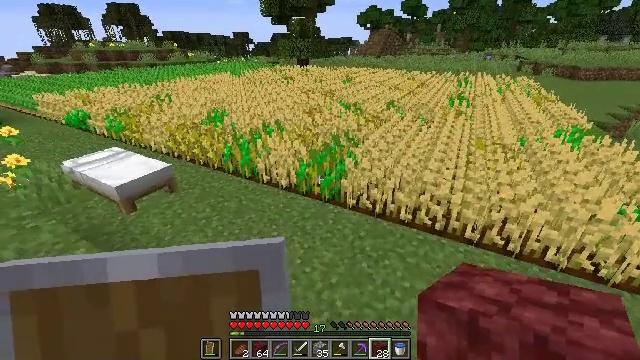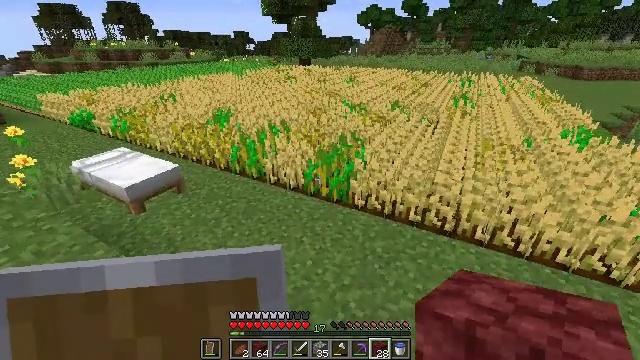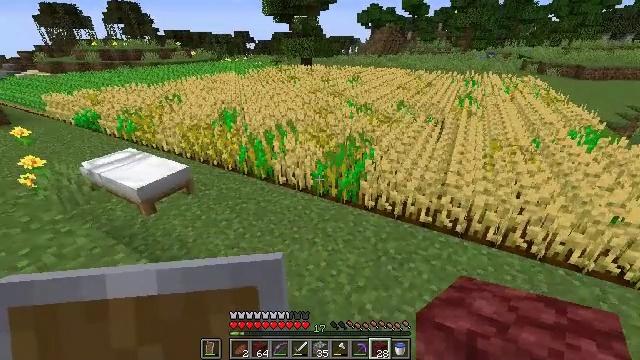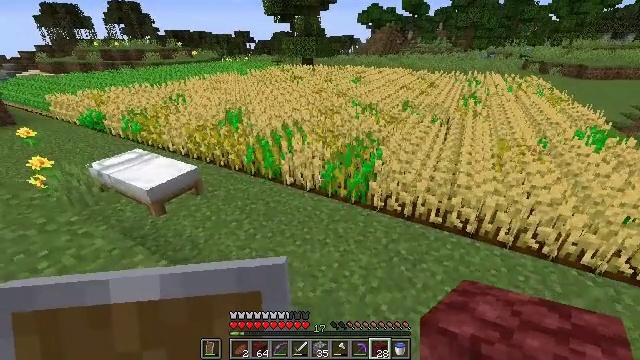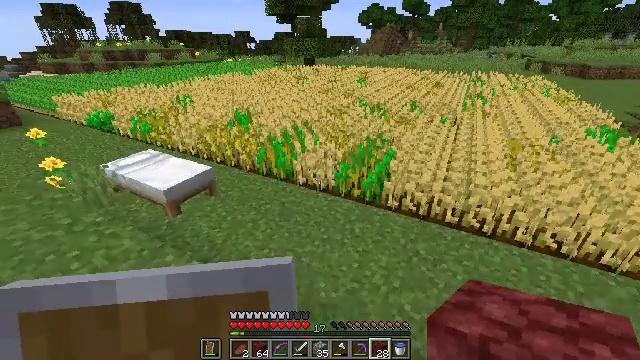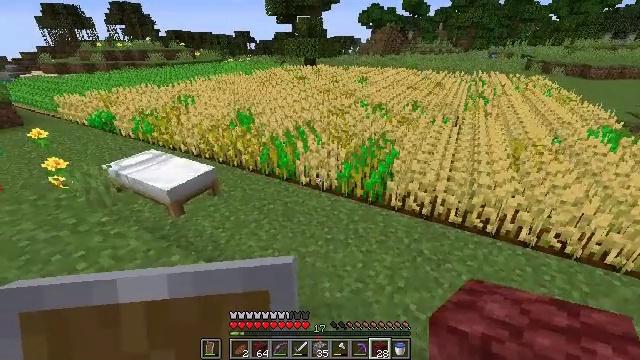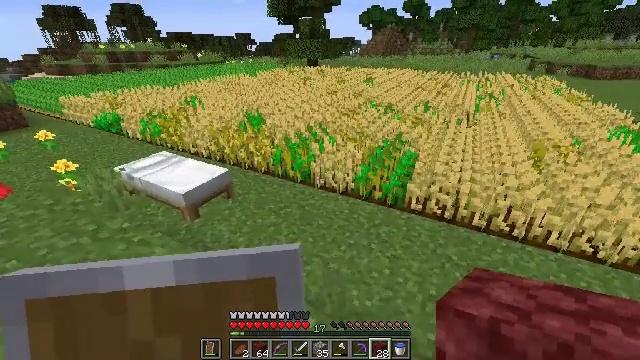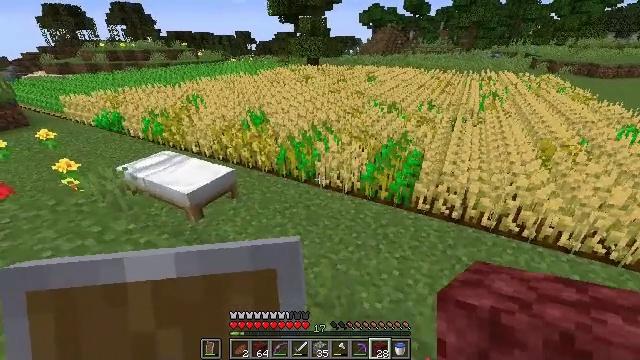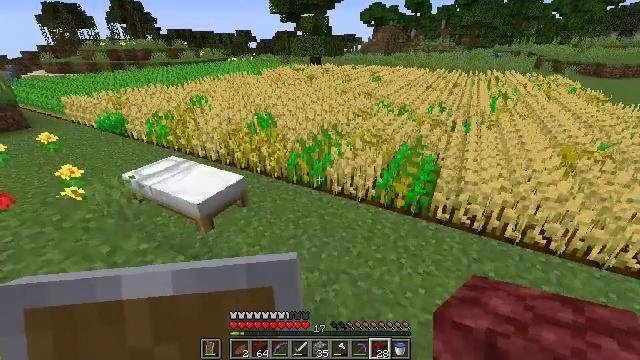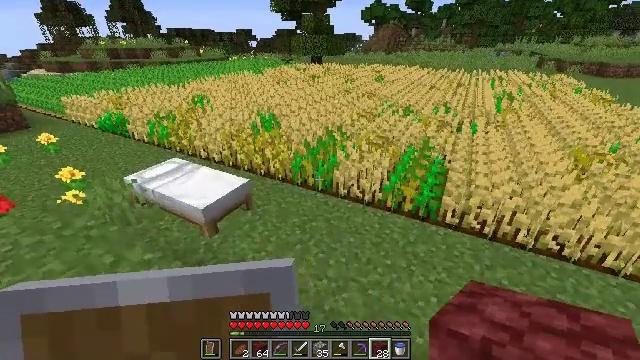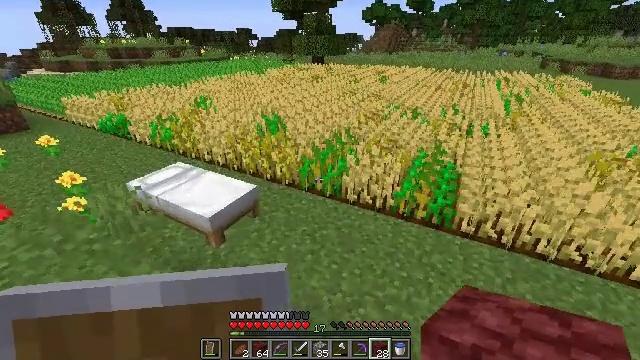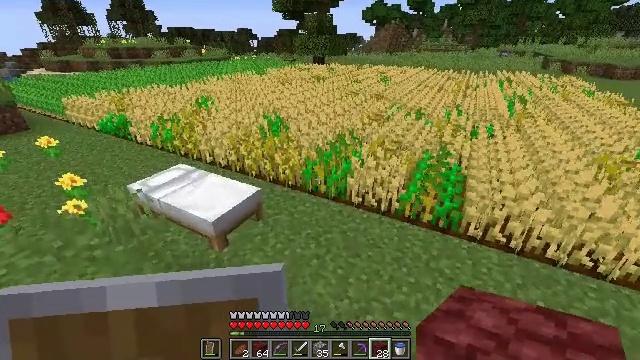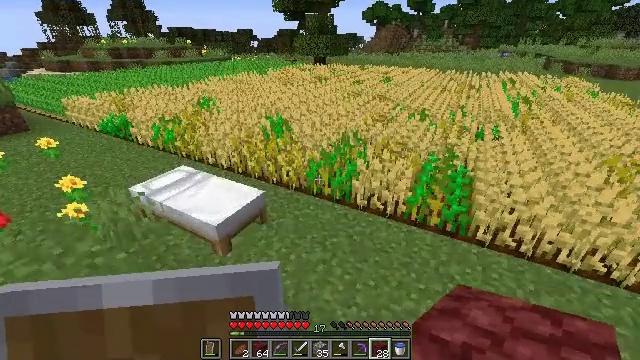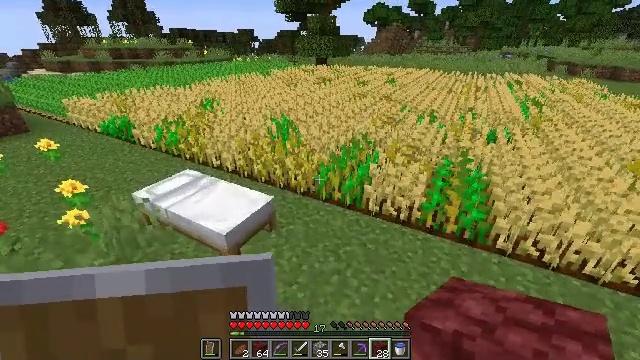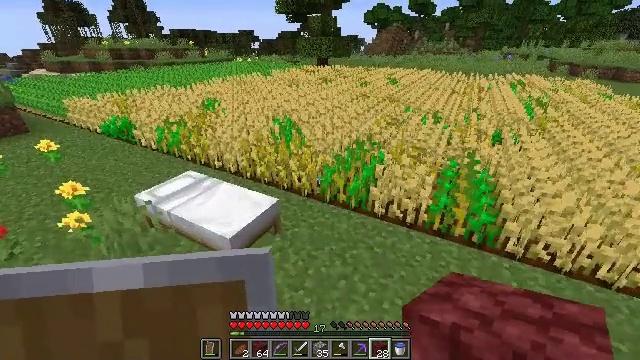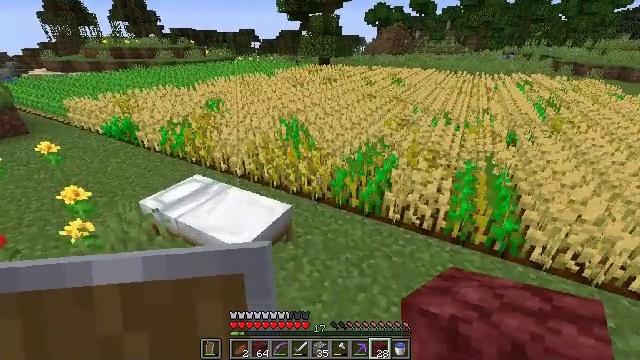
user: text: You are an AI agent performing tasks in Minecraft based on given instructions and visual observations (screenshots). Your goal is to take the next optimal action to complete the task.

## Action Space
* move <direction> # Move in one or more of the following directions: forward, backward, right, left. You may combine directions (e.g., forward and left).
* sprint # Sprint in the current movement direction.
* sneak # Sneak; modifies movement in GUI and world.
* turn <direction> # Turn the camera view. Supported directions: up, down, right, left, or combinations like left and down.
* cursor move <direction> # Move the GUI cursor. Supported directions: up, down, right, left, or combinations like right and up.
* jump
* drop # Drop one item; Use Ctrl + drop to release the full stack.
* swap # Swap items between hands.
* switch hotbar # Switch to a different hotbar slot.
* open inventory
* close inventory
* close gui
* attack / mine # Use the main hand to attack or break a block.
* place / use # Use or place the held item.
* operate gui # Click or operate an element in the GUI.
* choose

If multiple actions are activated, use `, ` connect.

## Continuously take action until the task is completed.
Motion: motion action
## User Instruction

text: Mine potatoes from the farmland.
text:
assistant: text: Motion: move left
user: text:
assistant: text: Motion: move left
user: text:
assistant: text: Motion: move left
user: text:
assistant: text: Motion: move left
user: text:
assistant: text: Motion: move forward and move left
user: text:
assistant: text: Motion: move forward and move left
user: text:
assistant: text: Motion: move forward and move left
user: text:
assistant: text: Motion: move forward and move left
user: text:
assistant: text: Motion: move forward and move left
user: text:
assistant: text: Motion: move forward and move left
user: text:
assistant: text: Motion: move forward and move left
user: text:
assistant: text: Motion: move forward and move left
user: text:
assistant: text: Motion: move forward and move left
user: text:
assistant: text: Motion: move forward and move left
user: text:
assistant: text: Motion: move forward and move left
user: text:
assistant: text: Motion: move forward and move left
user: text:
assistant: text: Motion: move forward and move left
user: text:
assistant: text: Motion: move forward and move left
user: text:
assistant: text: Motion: move forward and move left
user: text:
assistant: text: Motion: move forward and move left, turn left
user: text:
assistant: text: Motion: move forward and move left, turn left
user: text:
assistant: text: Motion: move forward and move left, turn left
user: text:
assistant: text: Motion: move forward and move left, turn left and up
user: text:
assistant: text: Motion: move forward and move left, turn left
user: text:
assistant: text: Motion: move forward and move left
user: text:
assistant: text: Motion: move forward
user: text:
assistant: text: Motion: move forward
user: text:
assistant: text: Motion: move forward
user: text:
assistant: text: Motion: move forward
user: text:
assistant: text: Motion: move forward